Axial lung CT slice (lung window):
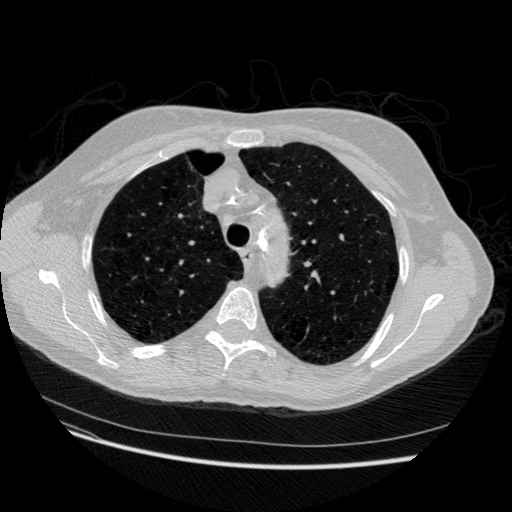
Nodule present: no